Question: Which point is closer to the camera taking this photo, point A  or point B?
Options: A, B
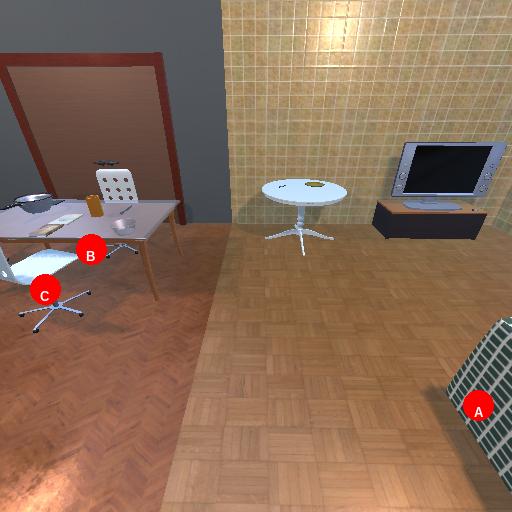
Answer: A